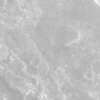
Label: not_dusty